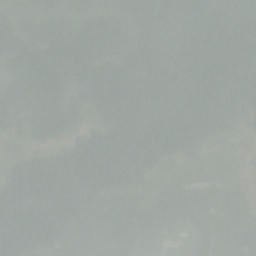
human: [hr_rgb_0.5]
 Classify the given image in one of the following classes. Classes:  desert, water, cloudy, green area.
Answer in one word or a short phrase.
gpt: cloudy